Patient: sex M, age 94
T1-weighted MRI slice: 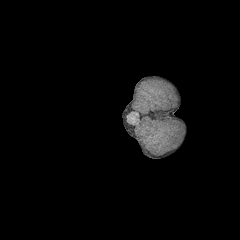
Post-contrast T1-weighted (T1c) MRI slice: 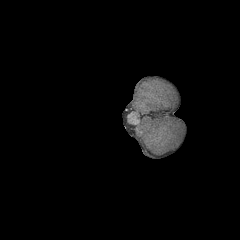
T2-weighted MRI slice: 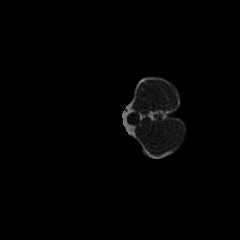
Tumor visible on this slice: no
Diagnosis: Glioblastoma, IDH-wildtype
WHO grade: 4